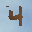
Label: 4